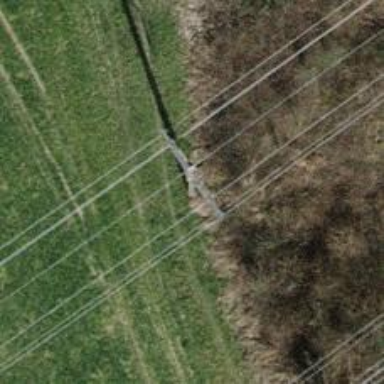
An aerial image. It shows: Power pole.